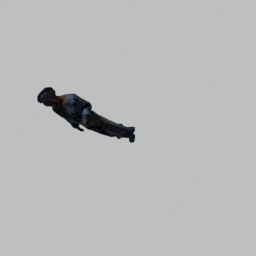
Label: people